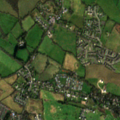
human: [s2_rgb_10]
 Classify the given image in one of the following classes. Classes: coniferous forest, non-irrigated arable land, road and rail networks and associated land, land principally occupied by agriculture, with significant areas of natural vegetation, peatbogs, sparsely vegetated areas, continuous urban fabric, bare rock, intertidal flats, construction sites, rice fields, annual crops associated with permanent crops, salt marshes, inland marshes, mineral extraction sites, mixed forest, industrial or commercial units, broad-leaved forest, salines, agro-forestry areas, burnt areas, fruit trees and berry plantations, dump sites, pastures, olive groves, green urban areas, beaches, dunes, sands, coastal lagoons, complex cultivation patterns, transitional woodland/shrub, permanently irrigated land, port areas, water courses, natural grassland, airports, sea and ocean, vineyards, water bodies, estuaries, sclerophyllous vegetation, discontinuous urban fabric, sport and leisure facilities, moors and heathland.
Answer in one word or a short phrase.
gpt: discontinuous urban fabric, sport and leisure facilities, pastures